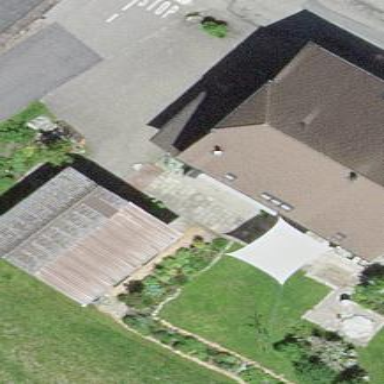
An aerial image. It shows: Garage building.